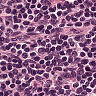
Metastatic tissue present: no